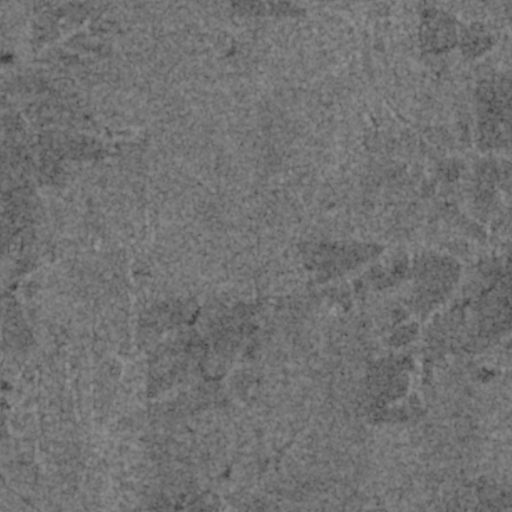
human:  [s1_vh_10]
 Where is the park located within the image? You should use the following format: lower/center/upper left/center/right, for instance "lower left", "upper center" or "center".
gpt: The park is located in the upper left of the image.
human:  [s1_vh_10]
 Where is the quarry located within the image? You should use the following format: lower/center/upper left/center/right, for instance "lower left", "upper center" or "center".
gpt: There is no quarry in the image.

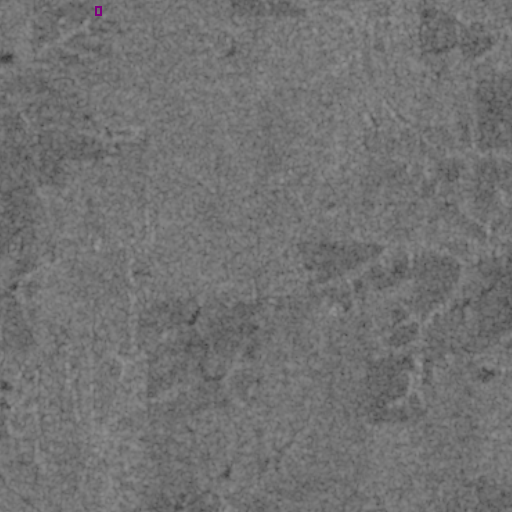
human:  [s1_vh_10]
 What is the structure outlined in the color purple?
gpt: The structure outlined in purple is a park.
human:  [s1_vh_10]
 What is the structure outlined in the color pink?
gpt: There is no pink outline.